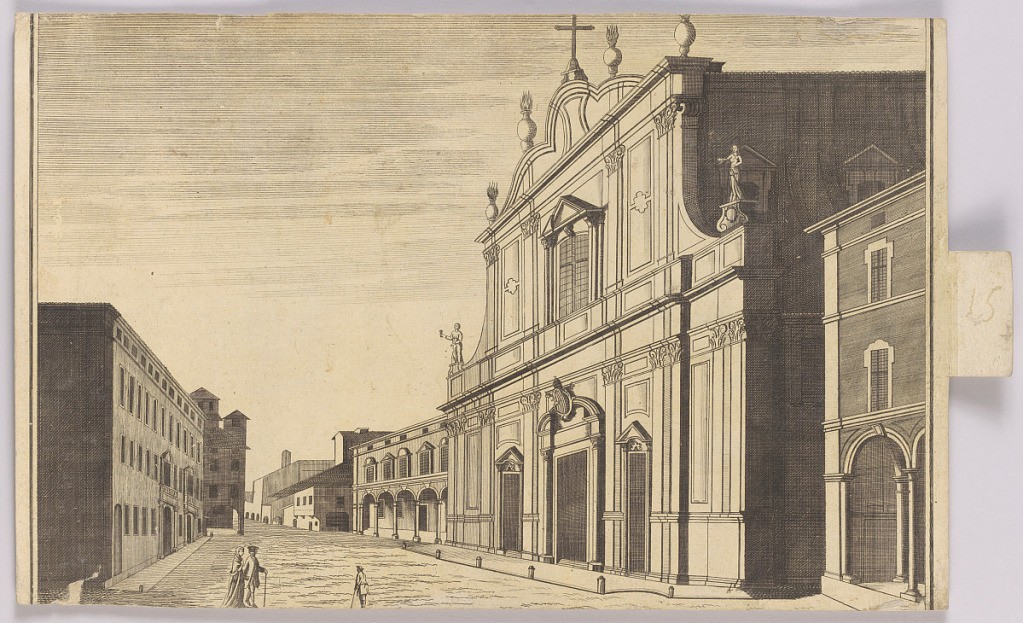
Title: Peep-Show Print
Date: mid-18th century
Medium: Engraving and brush and wash on paper
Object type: Print
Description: Peep-show print